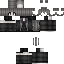
A female skeleton skin with dark skin, wearing brown helmet dressed in a black robe top and black pants, featuring a closed mouth.